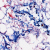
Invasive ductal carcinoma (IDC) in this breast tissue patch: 0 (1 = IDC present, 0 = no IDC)